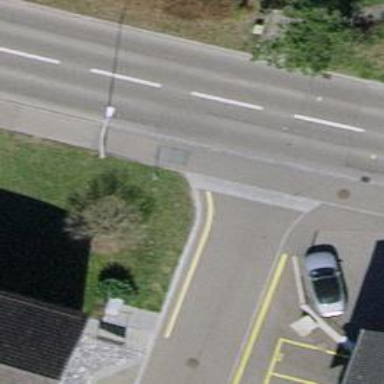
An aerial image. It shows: Unmarked road crossing.